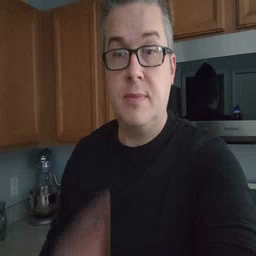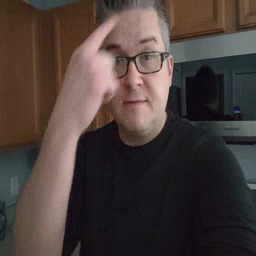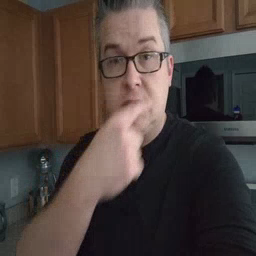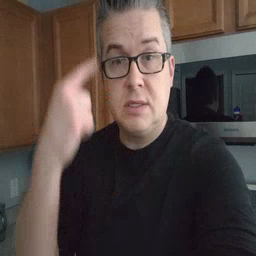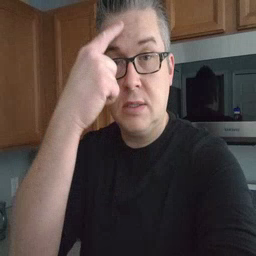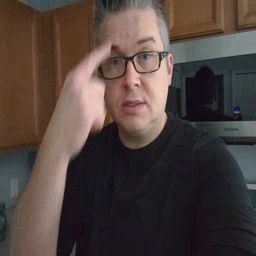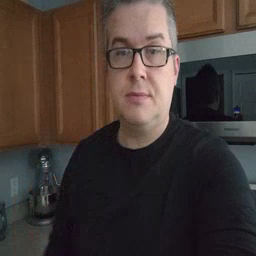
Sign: face